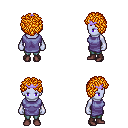
a pixel art fantasy rpg character, female body template, dark elf, purple skin, chain tabard jacket, teal pants, light blonde curly afro hairstyle, purple tiara, maroon shoes, four views (front, back, left, right), 2x2 character sprite sheet, small pixel art, hard edges, no anti-aliasing